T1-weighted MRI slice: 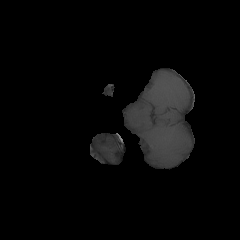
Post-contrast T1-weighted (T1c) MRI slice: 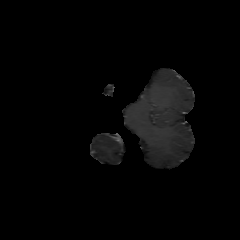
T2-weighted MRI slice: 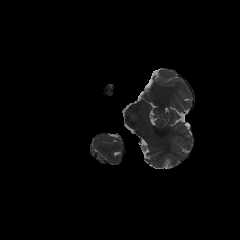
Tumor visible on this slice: no